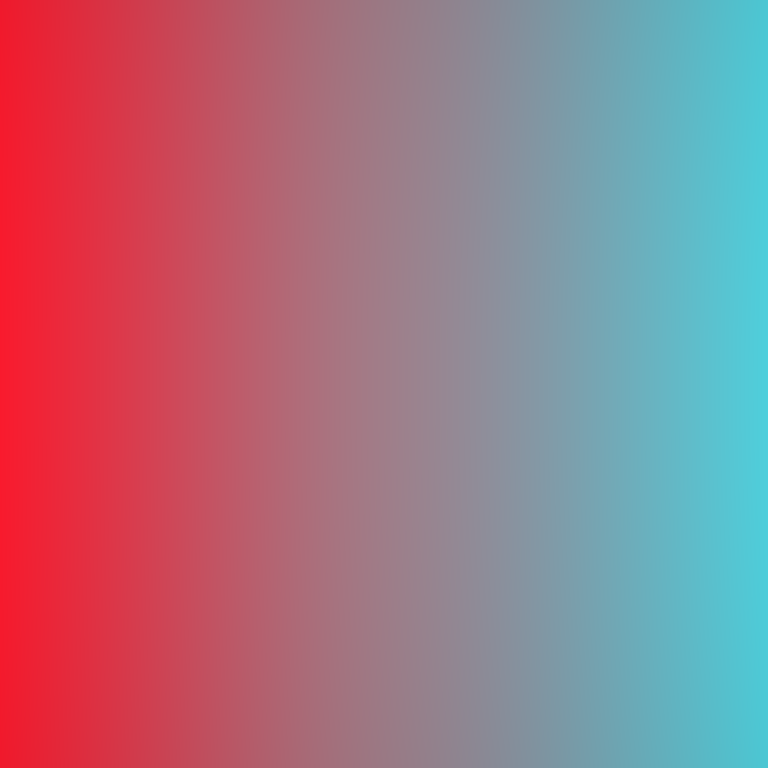
Abstract light effect, smooth gradient from vibrant red to cool cyan, balanced atmosphere, soft blend, no room, no furniture, no objects.